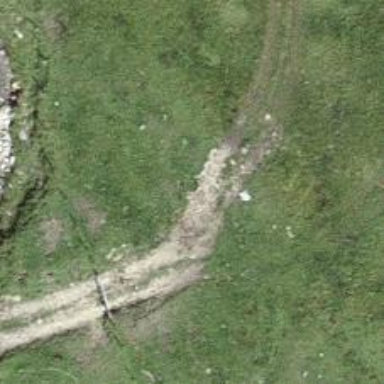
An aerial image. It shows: Path.